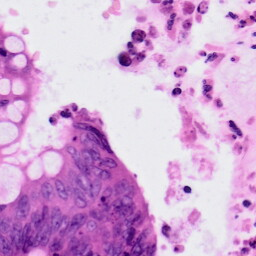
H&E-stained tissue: Colon